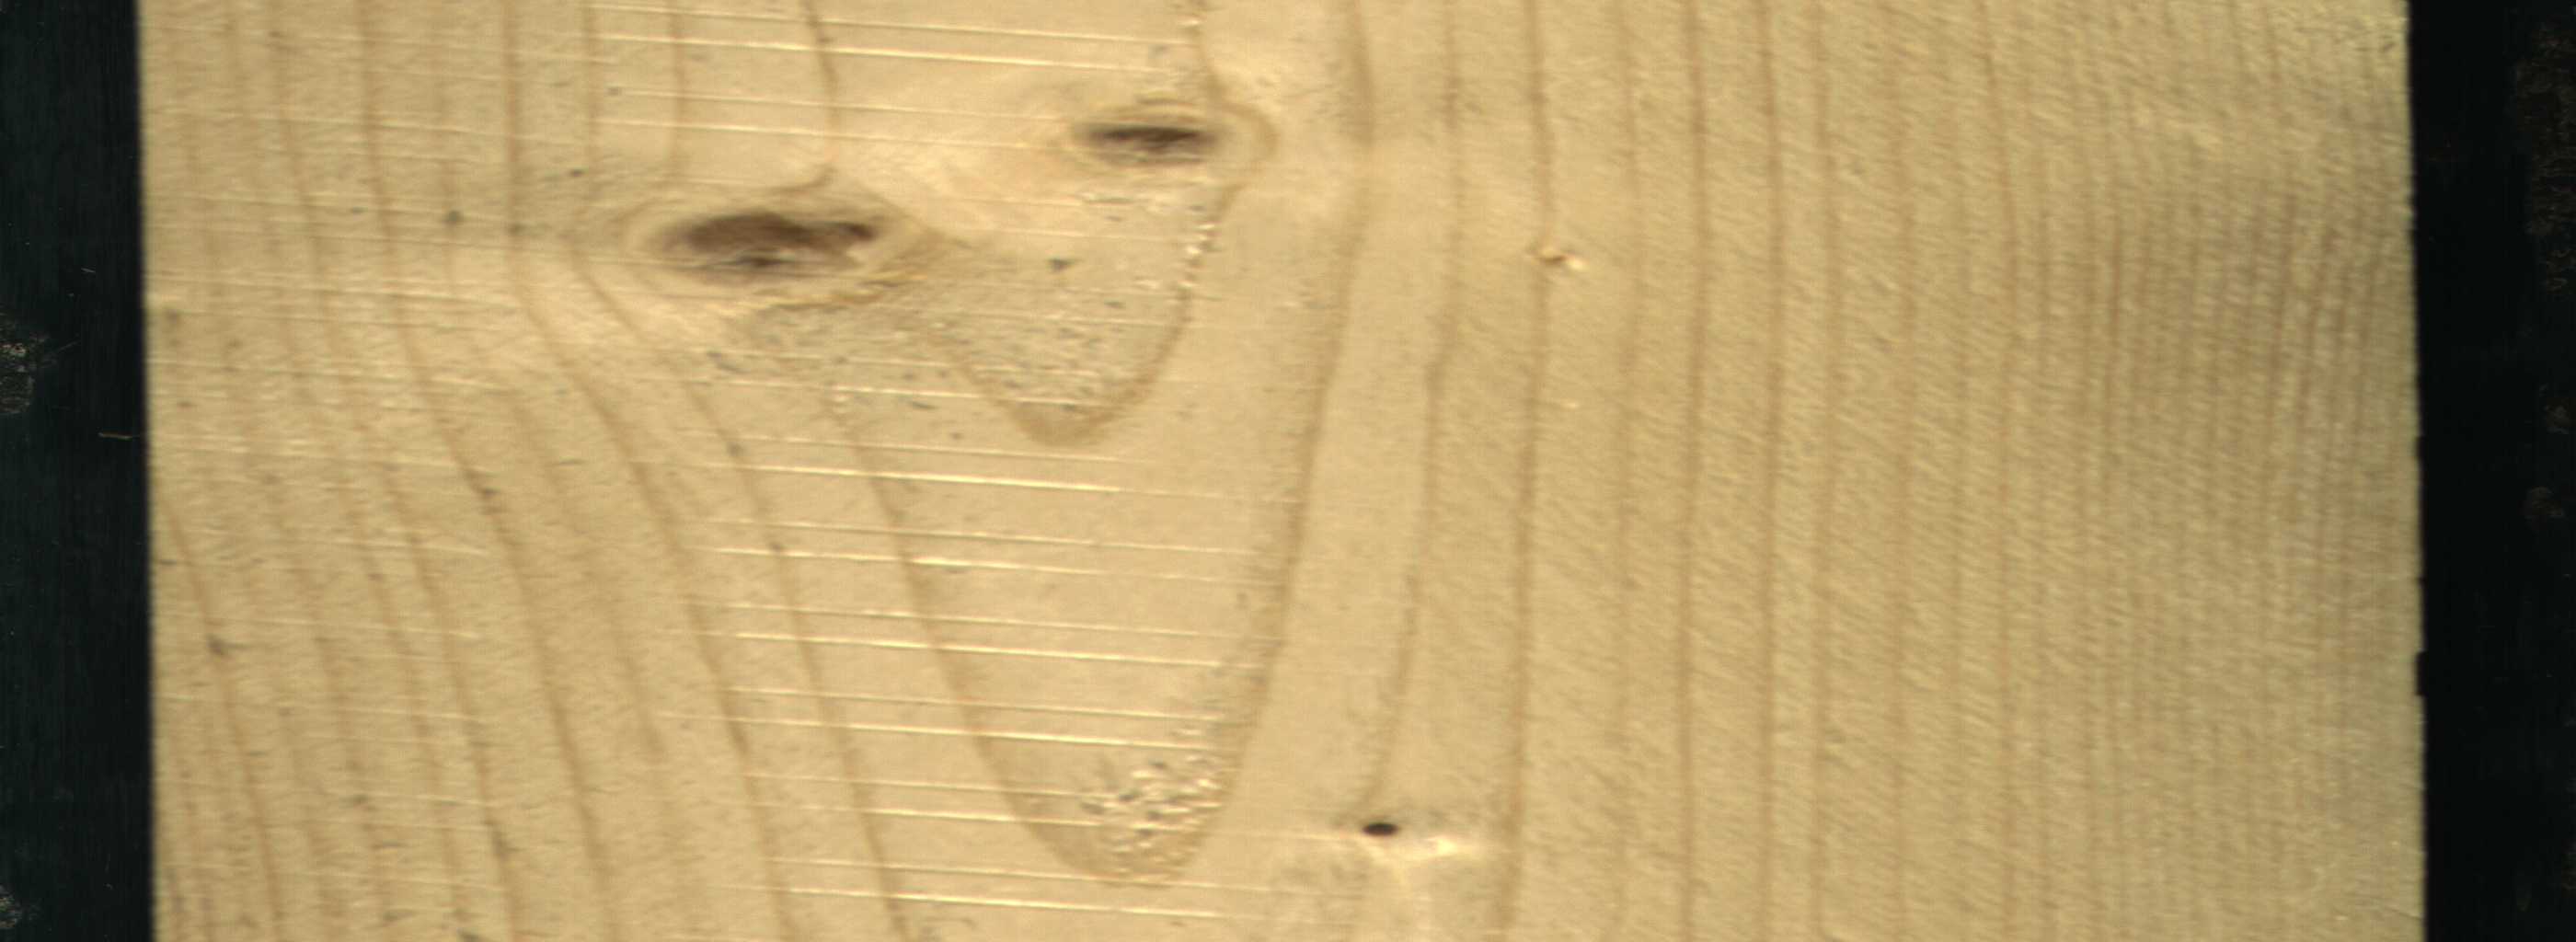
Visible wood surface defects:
Dead_Knot
Live_Knot
Live_Knot